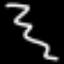
Label: squiggle